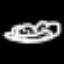
Label: frog